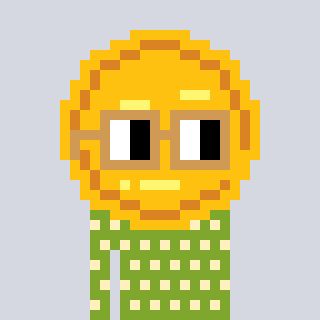
a pixel art character with square brown glasses, a medal-shaped head and a slimegreen-colored body on a cool background